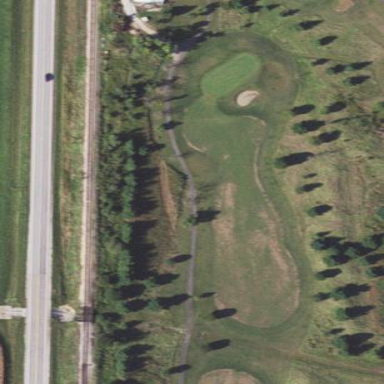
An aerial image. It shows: Grassy area designated as golf fairway.